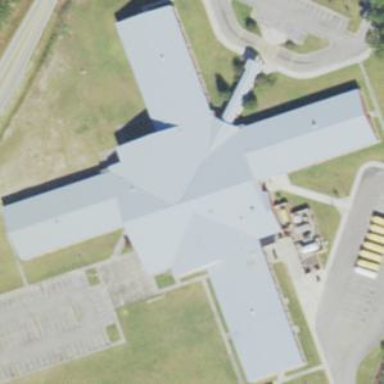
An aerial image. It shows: School building that also serves as shelter.